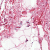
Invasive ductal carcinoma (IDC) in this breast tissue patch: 0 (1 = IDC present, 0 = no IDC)